Field crop: tomato
Growth stage: 1
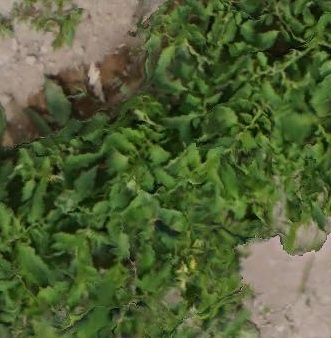
Species: tomato